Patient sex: M
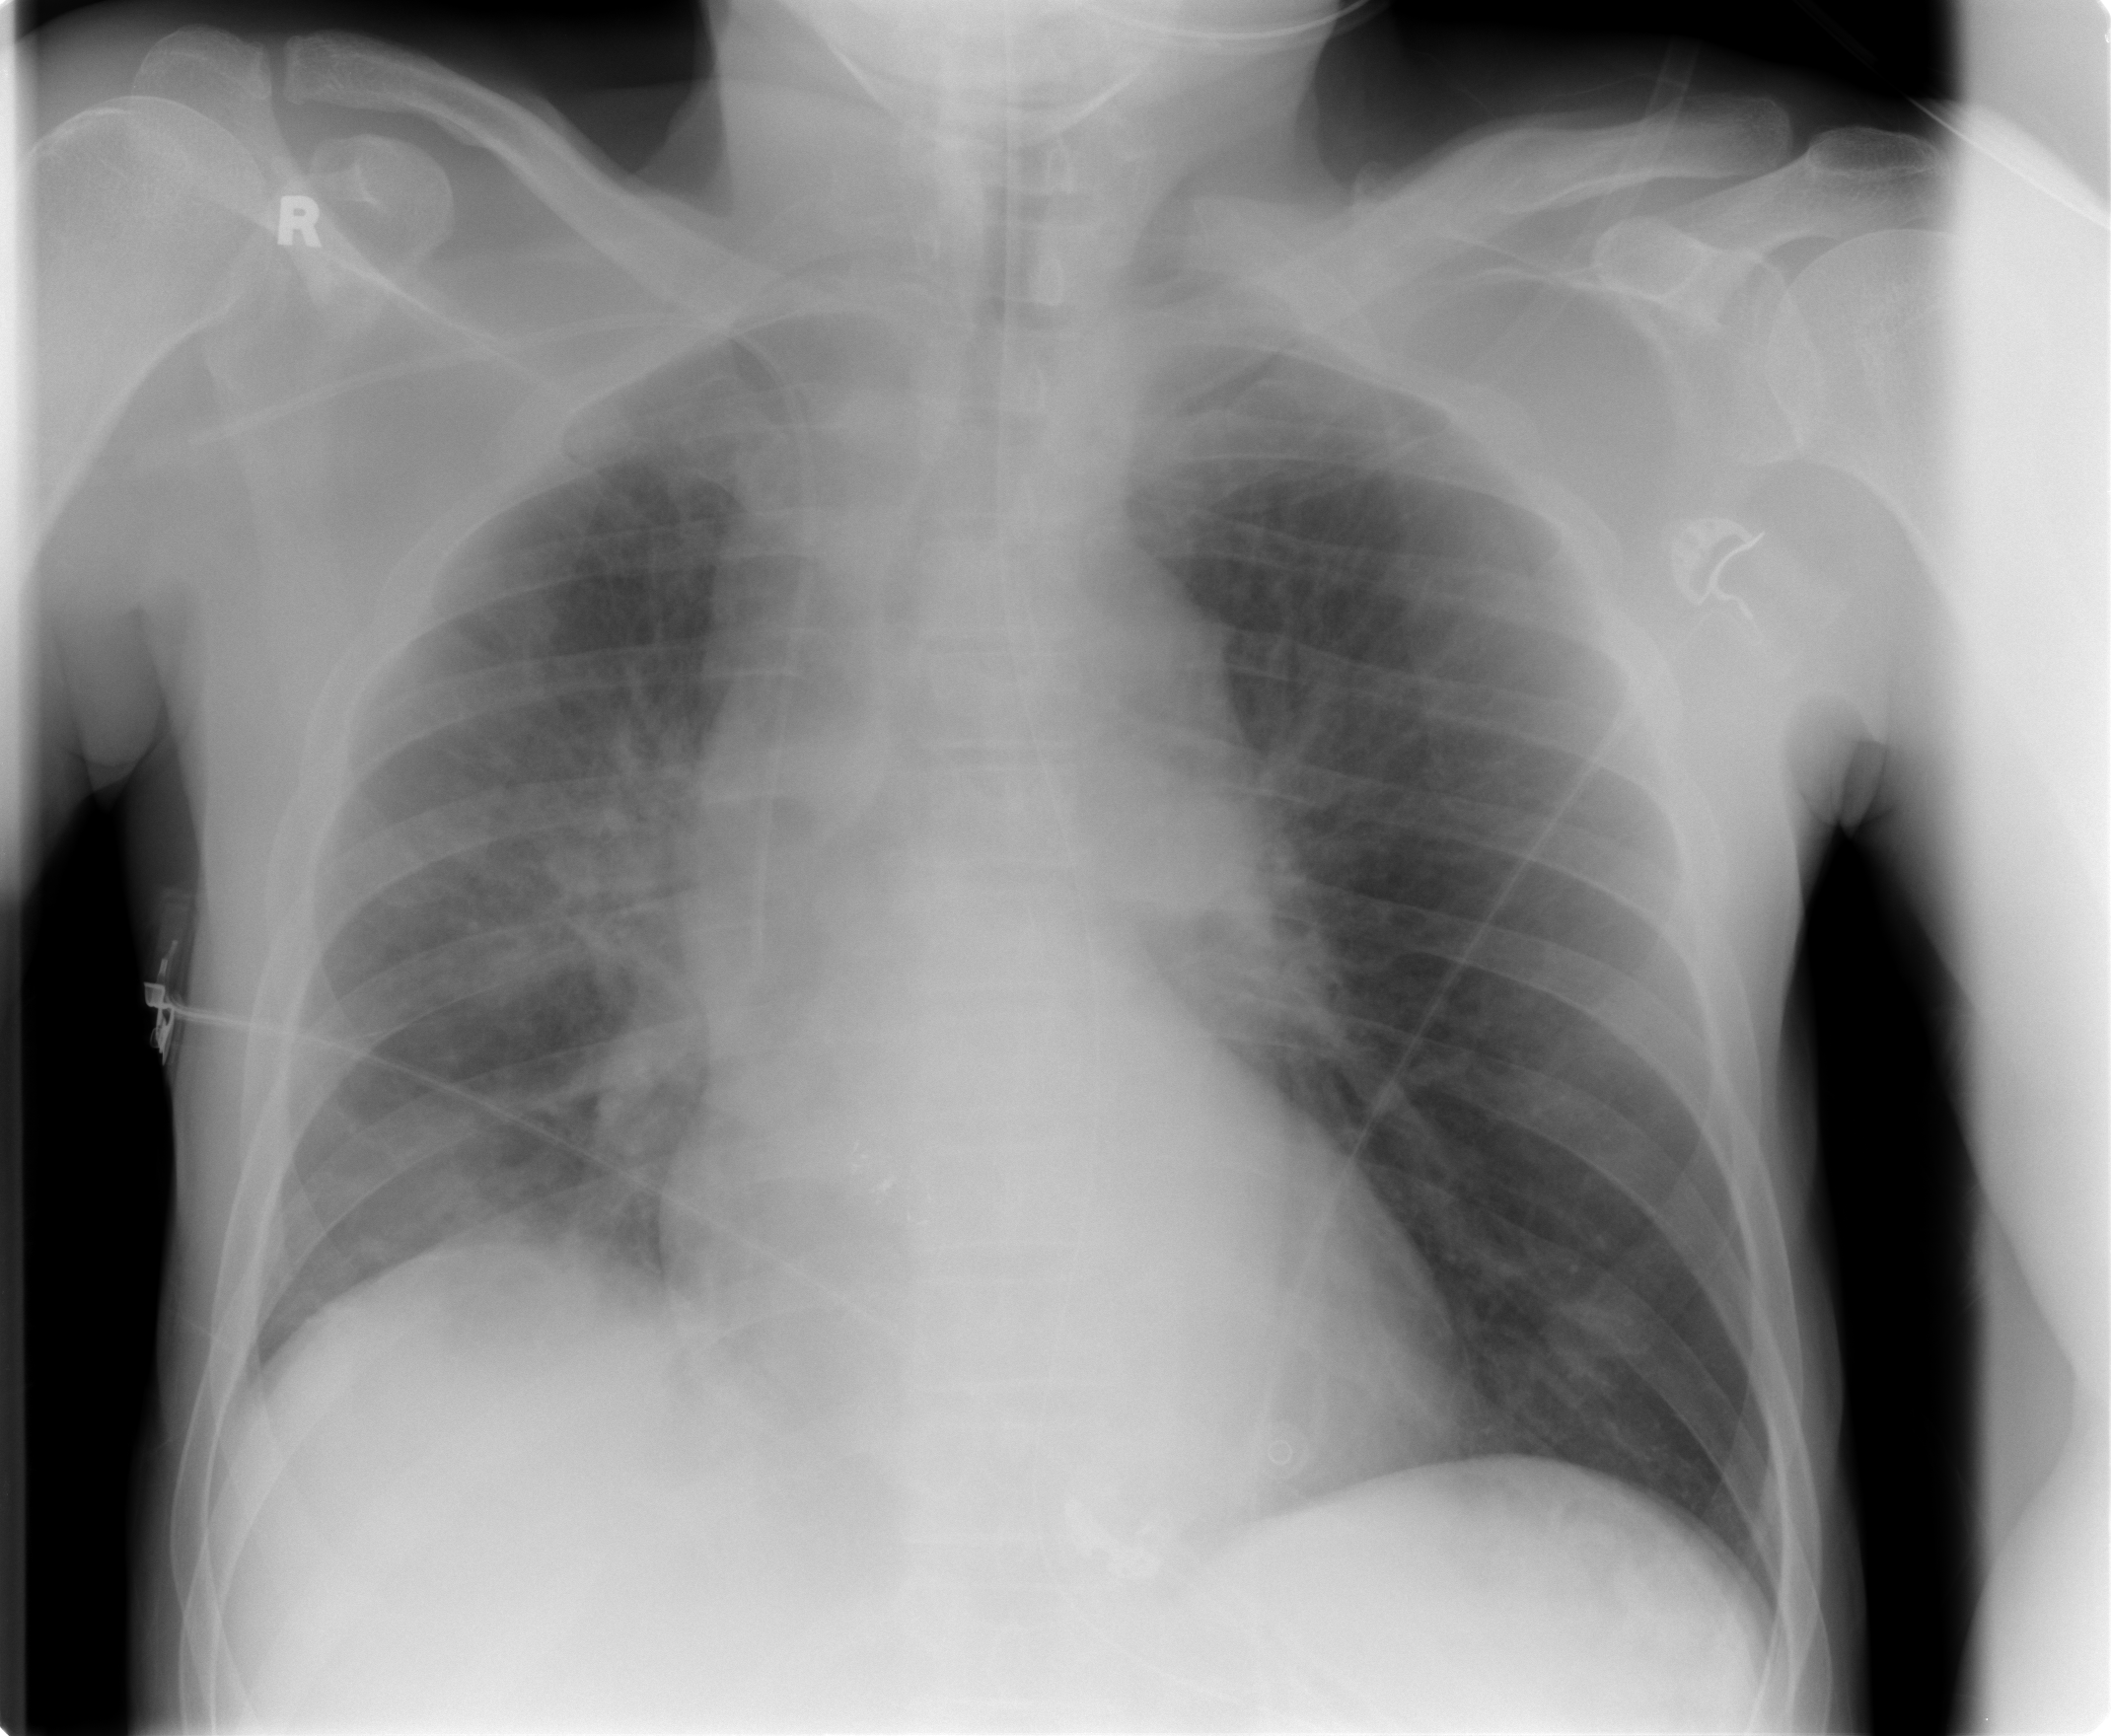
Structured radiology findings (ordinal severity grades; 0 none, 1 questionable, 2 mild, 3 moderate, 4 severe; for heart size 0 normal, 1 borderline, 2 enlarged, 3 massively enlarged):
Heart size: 0
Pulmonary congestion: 2
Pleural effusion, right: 1
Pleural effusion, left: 0
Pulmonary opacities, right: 2
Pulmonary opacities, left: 1
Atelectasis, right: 2
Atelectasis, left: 0